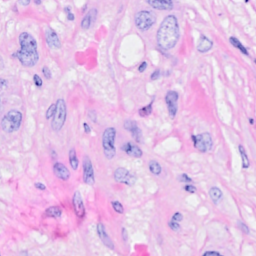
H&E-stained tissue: Breast